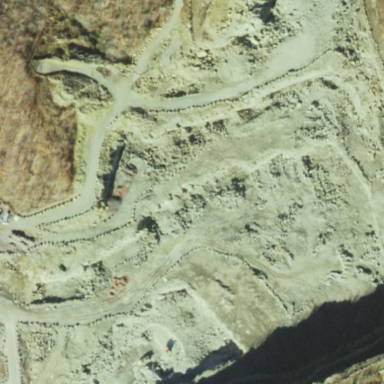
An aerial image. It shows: Quarry area.